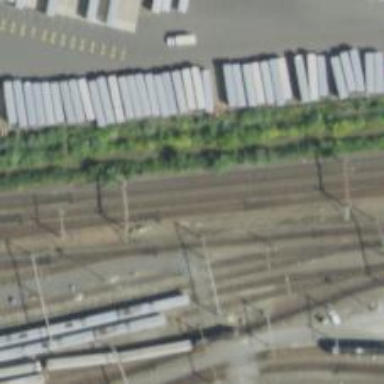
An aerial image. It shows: Railroad crossover.